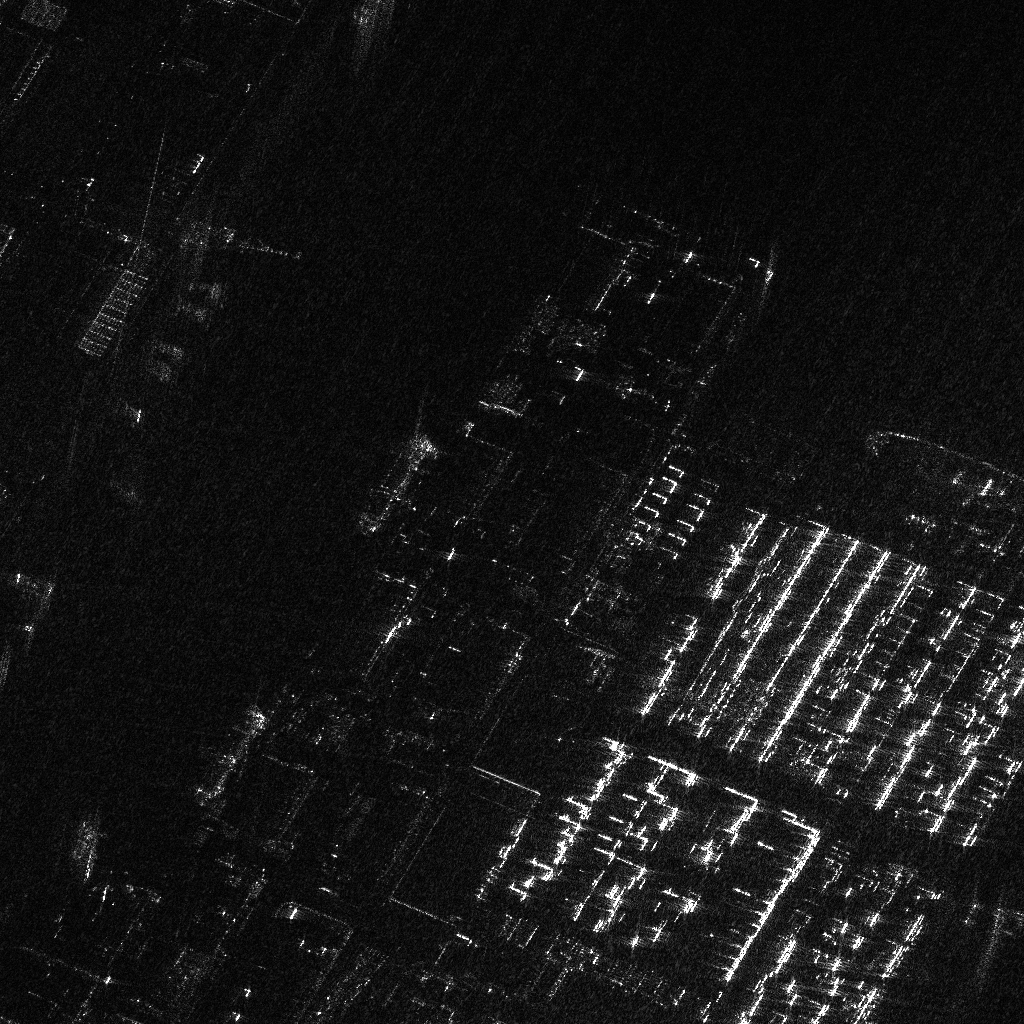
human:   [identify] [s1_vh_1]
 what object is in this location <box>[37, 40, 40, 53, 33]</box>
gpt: <ref>1 large dredger at the center</ref>

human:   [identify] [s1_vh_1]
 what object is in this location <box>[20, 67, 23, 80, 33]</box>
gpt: <ref>1 large dredger at the bottom left</ref>